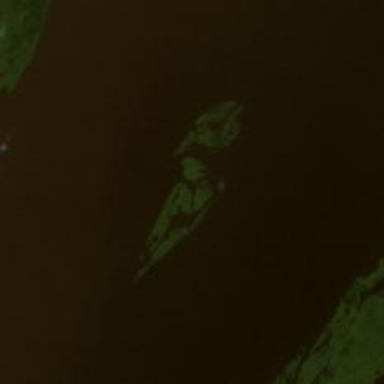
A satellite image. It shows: Islet.